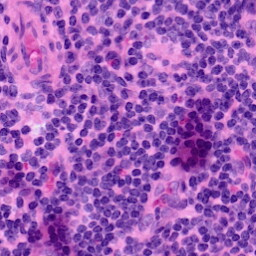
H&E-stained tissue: LymphNode